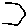
Label: hexagon